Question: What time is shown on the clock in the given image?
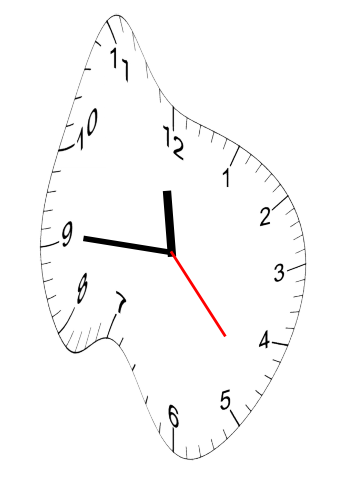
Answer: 11:45:23